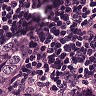
Metastatic tissue present: yes